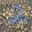
Label: 2